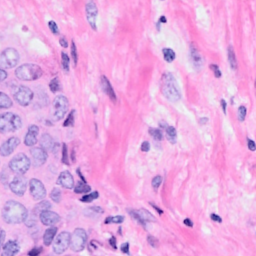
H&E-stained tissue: Breast